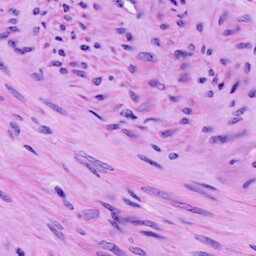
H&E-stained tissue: Cervix